Question: I have used relative layout and scrollview in my xml file.
When i click "Get Meaning " button i get the description of command but the data gets overlapped.Plz suggest some solution.
My layout xml file is:
'''
<?xml version="1.0" encoding="utf-8"?>
<ScrollView
xmlns:android="http://schemas.android.com/apk/res/android"
android:layout_width="fill_parent"
android:layout_height="fill_parent"
android:background="@drawable/img7"
>
<RelativeLayout
android:layout_width="fill_parent"
android:layout_height="490dip"
android:orientation="vertical" >
<Button
android:id="@+id/button1"
style="?android:attr/buttonStyleSmall"
android:layout_width="wrap_content"
android:layout_height="wrap_content"
android:layout_alignParentRight="true"
android:layout_alignParentTop="true"
android:text=""
android:background="@drawable/house1" />
<TextView
android:id="@+id/textView1"
android:layout_width="wrap_content"
android:layout_height="wrap_content"
android:layout_alignBottom="@+id/button1"
android:layout_alignParentLeft="true"
android:text="Enter Unix Command"
android:textColor="#FF0000"
android:textSize="25sp"
/>
<AutoCompleteTextView
android:id="@+id/autoCompleteTextView1"
android:layout_width="wrap_content"
android:layout_height="wrap_content"
android:layout_alignParentLeft="true"
android:layout_alignParentRight="true"
android:layout_below="@+id/textView1"
android:layout_marginTop="14dp"
android:ems="10"
android:hint="Start Typing Here........"
android:textColor="#FF0000" >
<requestFocus />
</AutoCompleteTextView>
<Button
android:id="@+id/button2"
android:layout_width="wrap_content"
android:layout_height="wrap_content"
android:layout_alignParentLeft="true"
android:layout_below="@+id/autoCompleteTextView1"
android:text="Get Meaning"
android:drawableLeft="@drawable/searchpic1"
android:textColor="#FF0000"
android:textSize="20sp" />
<ImageView
android:id="@+id/imageView1"
android:layout_width="wrap_content"
android:layout_height="wrap_content"
android:layout_below="@id/button2"
android:src="@drawable/book1" />
<TextView
android:id="@+id/textView2"
android:layout_width="wrap_content"
android:layout_height="wrap_content"
android:layout_alignParentLeft="true"
android:layout_below="@+id/imageView1"
android:text=""
android:textColor="#FF0000"
/>
<TextView
android:id="@+id/textView3"
android:layout_width="wrap_content"
android:layout_height="wrap_content"
android:layout_alignParentBottom="true"
android:layout_centerHorizontal="true"
android:text="Cympac Software Solutions Pvt Ltd"
android:textAppearance="?android:attr/textAppearanceMedium"
android:textColor="#228b22"
android:background="#FFFFFF"
android:textStyle="bold"
android:textSize="16sp"
android:drawableLeft="@drawable/smallicon"/>
</RelativeLayout>
</ScrollView>
'''
and on emulator its like

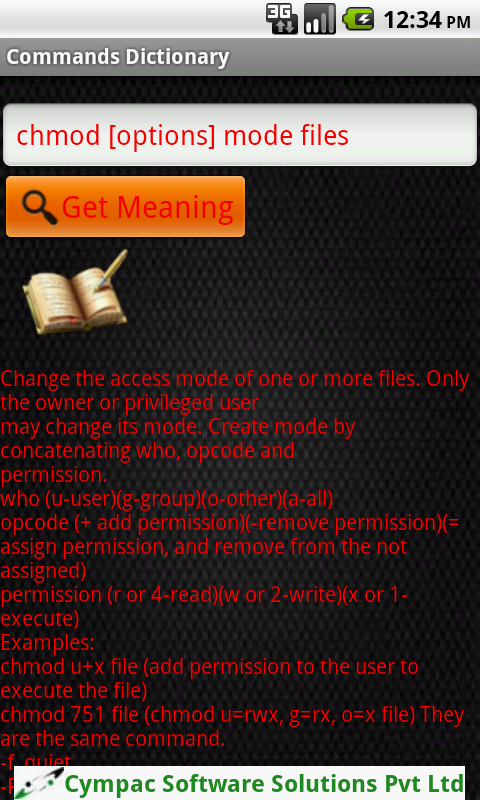
Answer: As said put only 'textview2' in ScrollView and and it should be above to the 'textview3'. And Use 'RelativeLayout' as a parent layout. Follow the code from Other two answers.I hope it will work